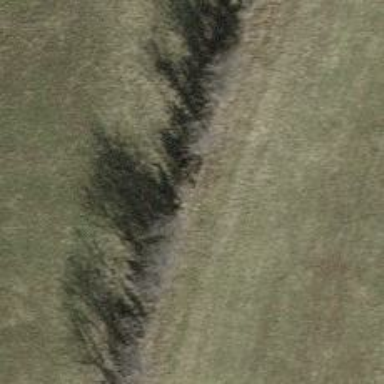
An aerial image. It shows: Hedge barrier.